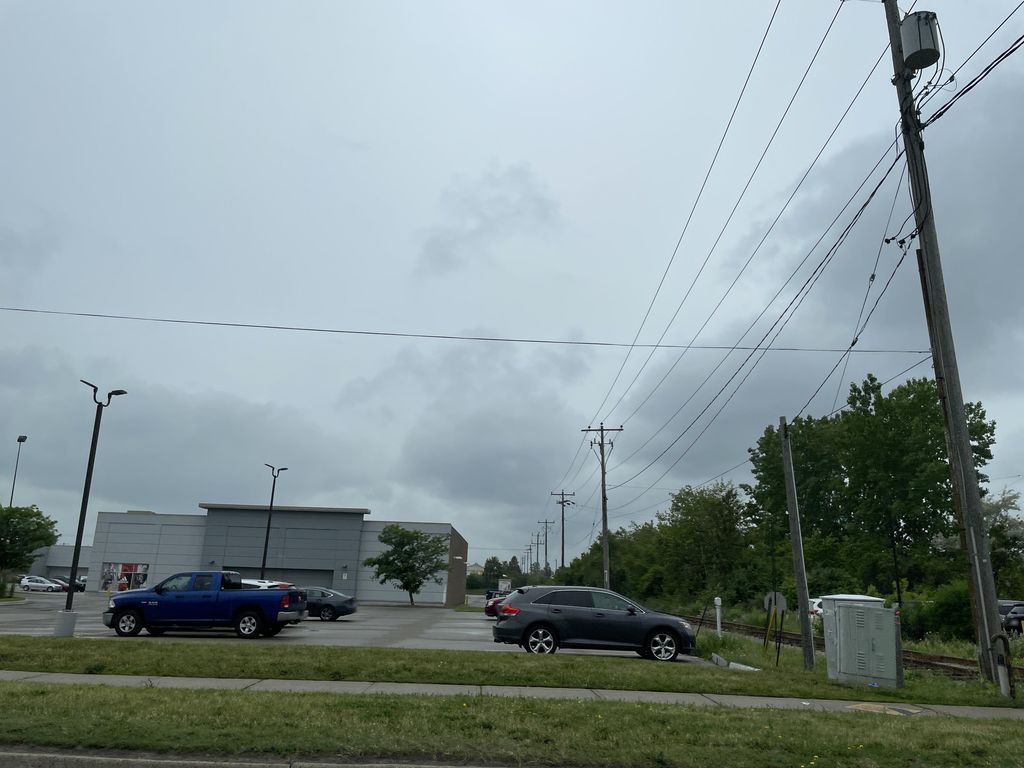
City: kitchener-waterloo